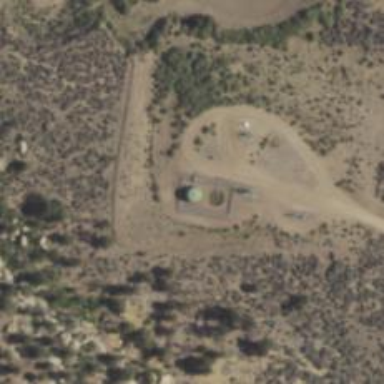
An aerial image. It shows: Storage tank that is man-made.